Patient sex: M
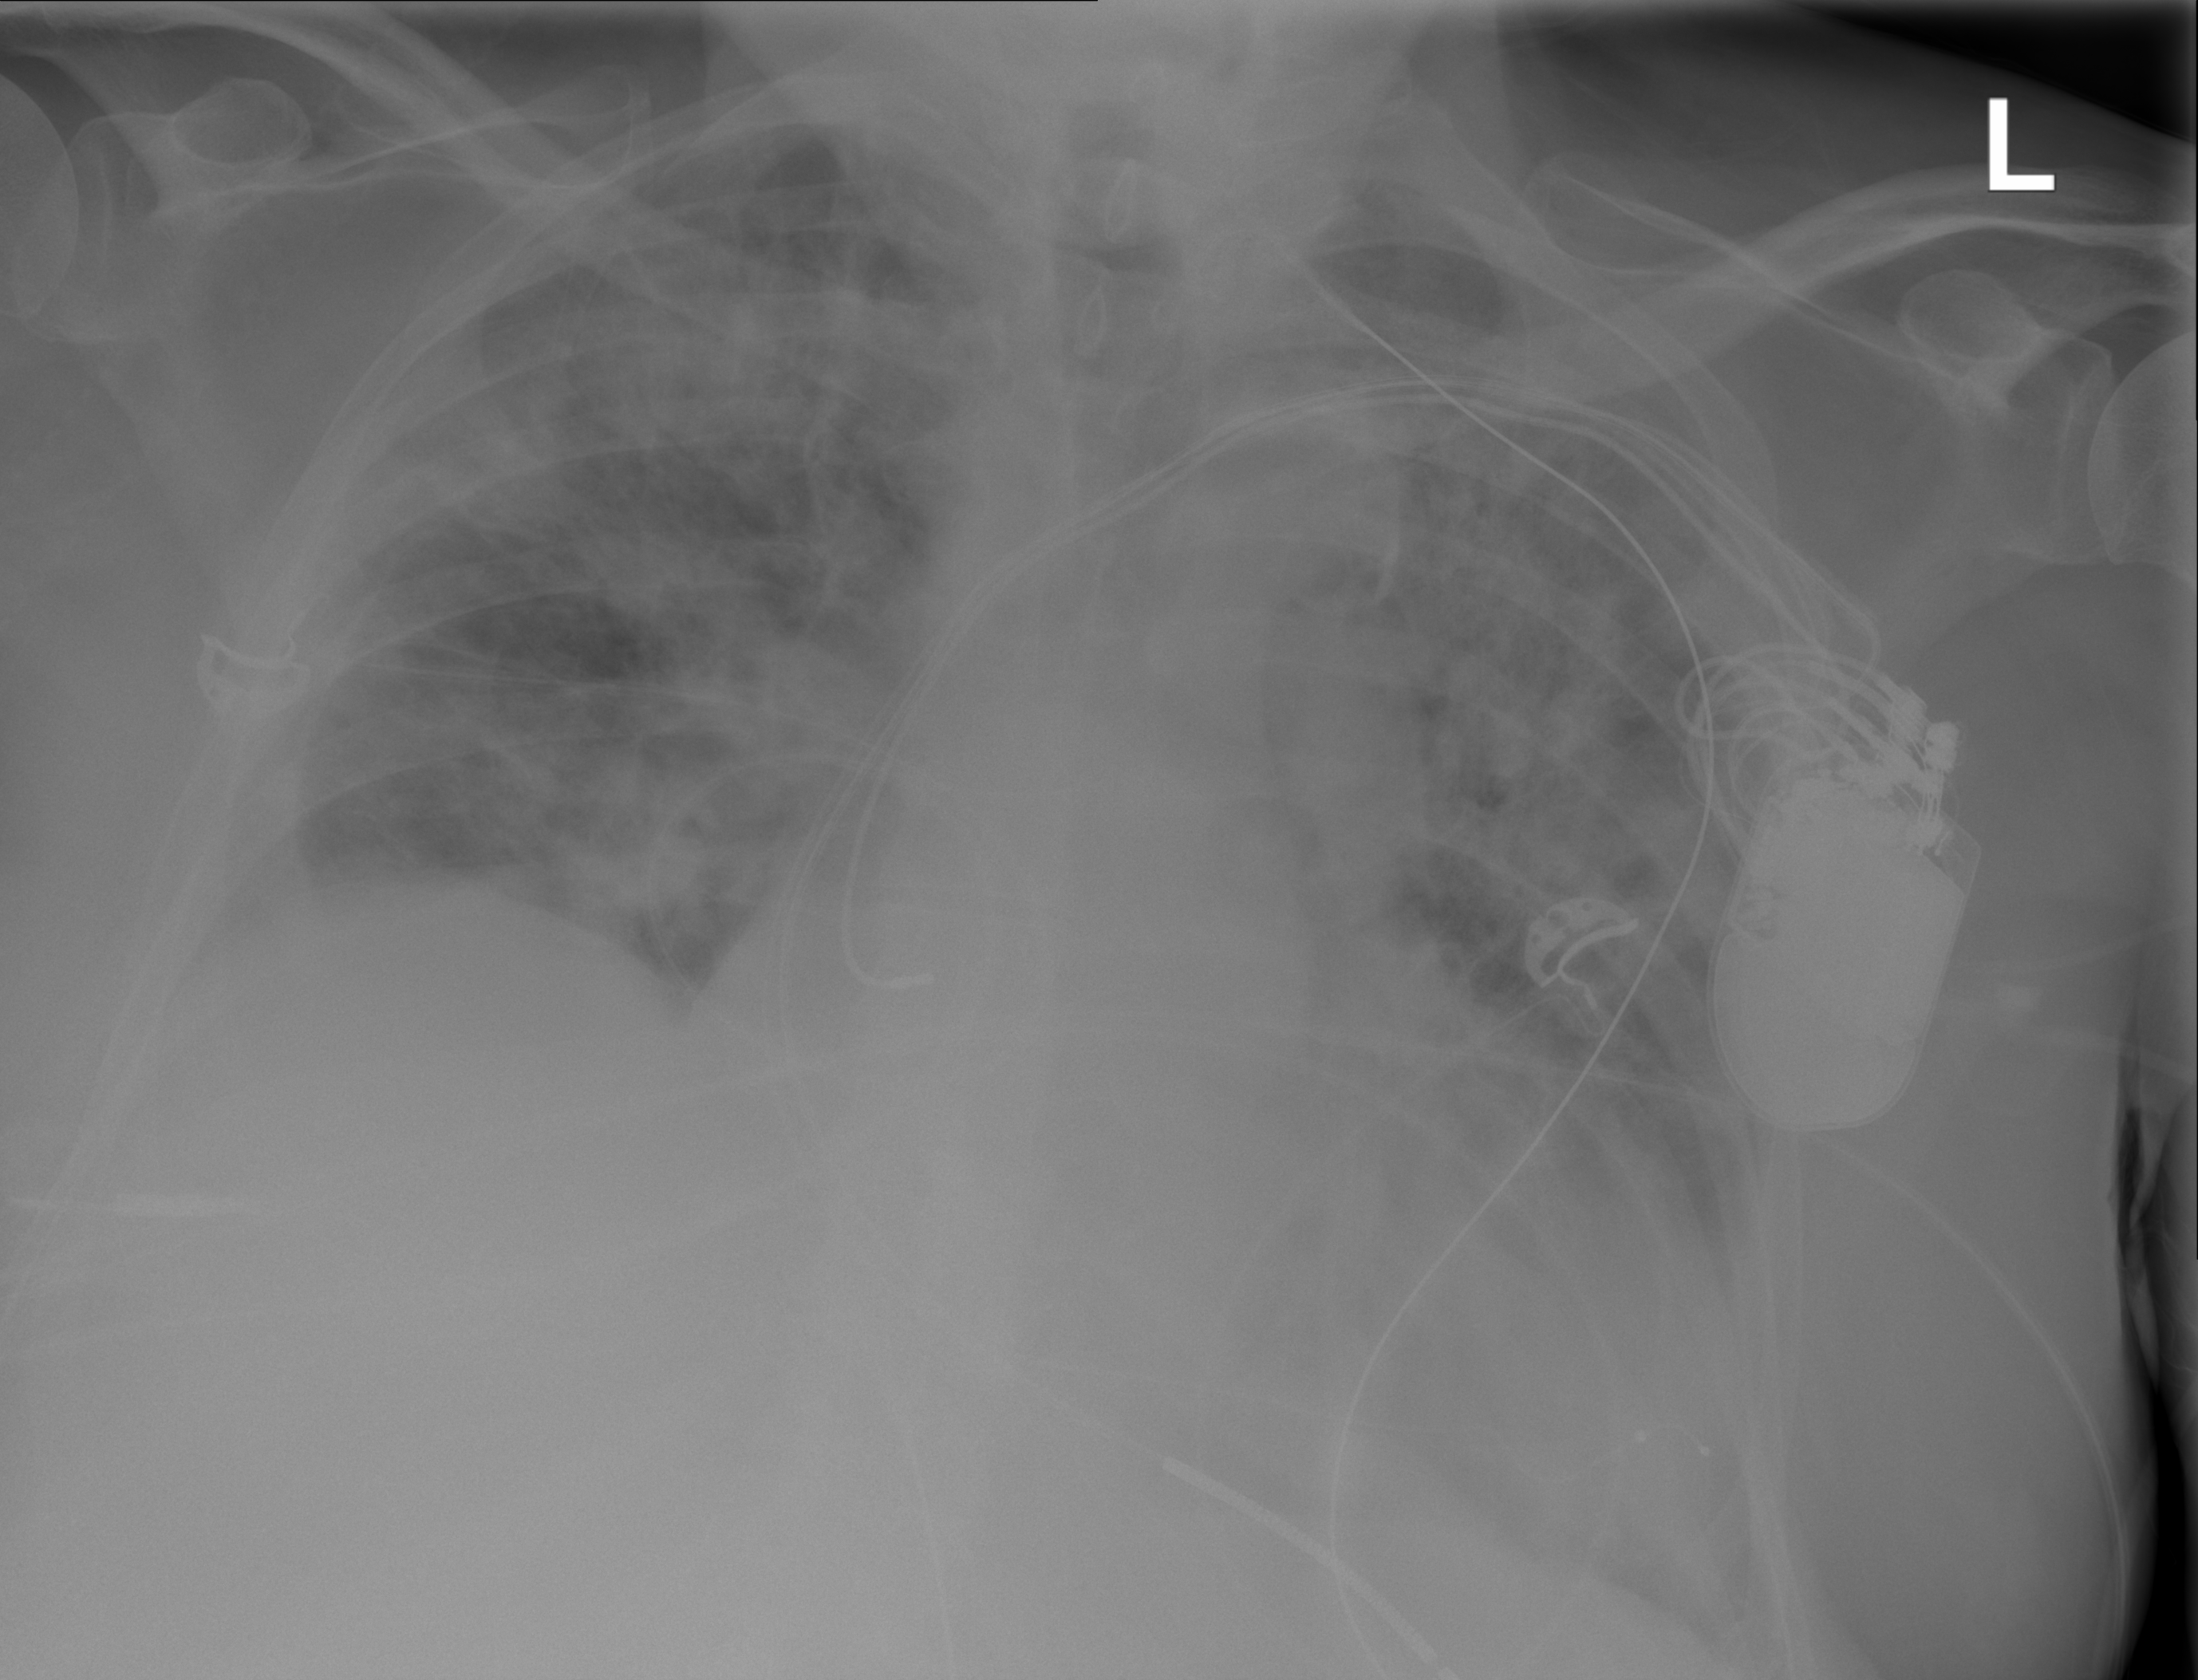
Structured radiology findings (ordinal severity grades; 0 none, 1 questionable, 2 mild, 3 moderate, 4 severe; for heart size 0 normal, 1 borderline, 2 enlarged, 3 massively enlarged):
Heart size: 2
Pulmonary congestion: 2
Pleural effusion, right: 1
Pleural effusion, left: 1
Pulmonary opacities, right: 3
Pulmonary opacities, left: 3
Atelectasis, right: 2
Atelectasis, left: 2